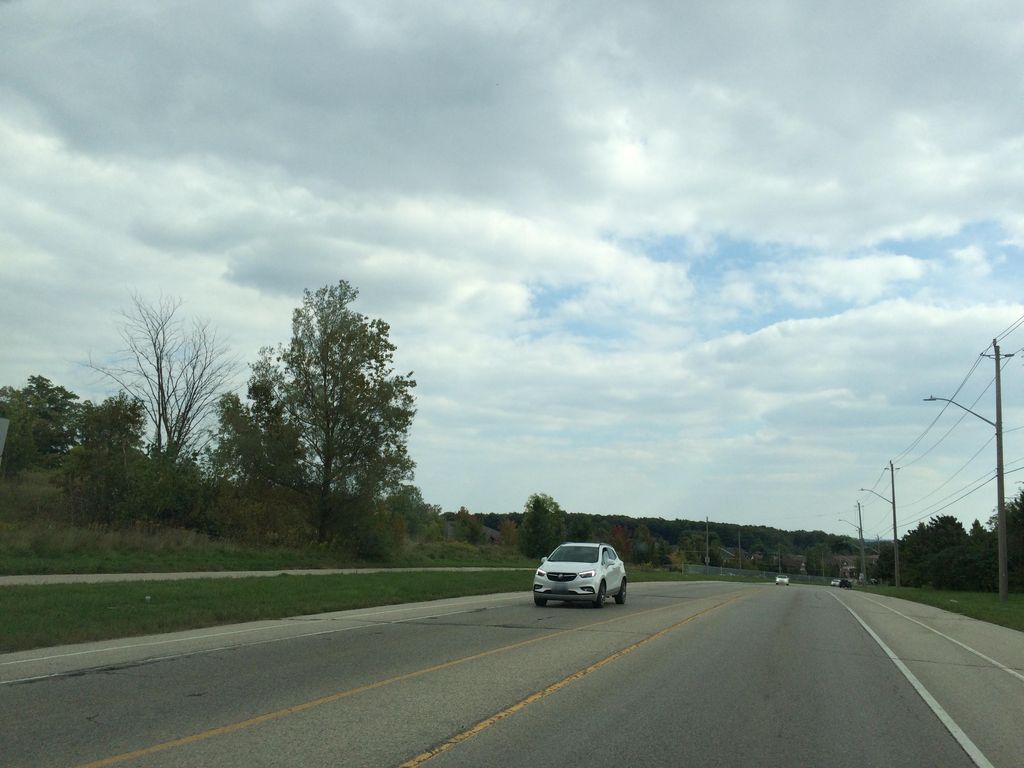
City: kitchener-waterloo